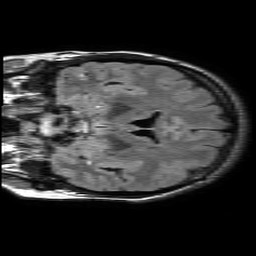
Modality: FLAIR
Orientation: coronal
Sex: female
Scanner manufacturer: philips
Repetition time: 11 s
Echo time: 0.125 s